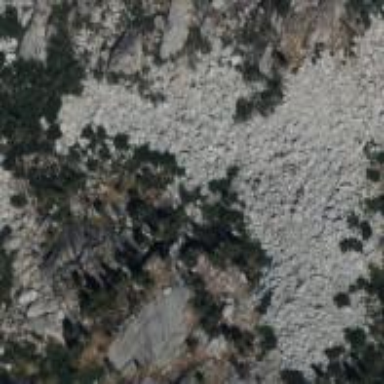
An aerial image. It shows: Natural scree.